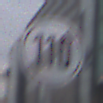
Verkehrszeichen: EndeGeschwindigkeit110
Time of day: MorningAfternoon
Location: Outdoor (Urban)
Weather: Overcast
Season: NotSpecified
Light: Natural